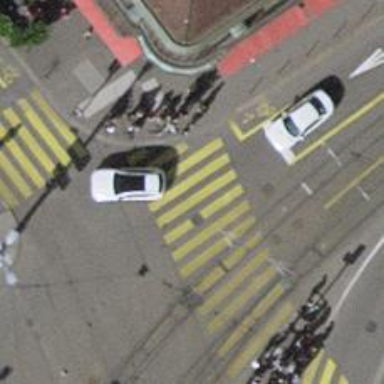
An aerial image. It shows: Road with traffic signals and zebra crossing with zebra markings.